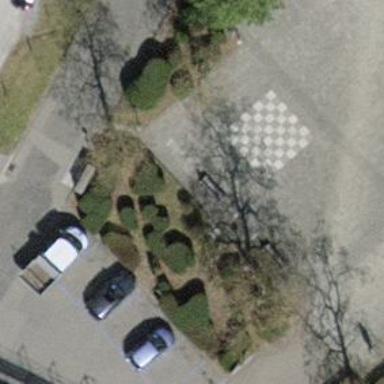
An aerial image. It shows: Brown bench in the vicinity.